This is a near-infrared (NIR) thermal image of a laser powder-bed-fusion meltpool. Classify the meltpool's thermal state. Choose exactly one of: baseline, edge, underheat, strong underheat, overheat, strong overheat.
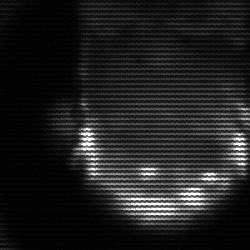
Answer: baseline